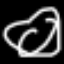
Label: donut